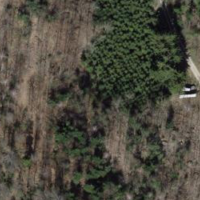
EUNIS habitat code: 41
Species observed at this site:
Prunus spinosa